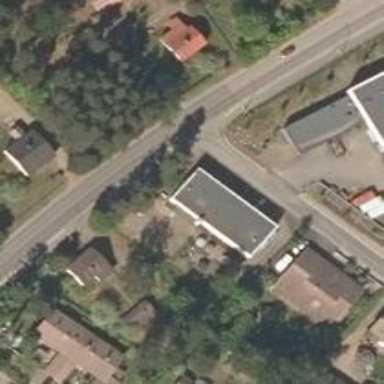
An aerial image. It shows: Road with "give way" sign.